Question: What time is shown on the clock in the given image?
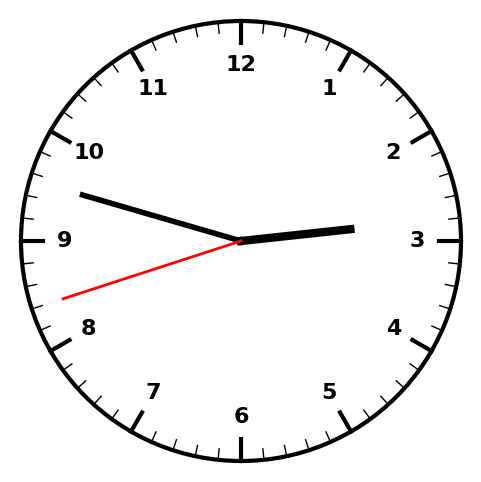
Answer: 02:47:42